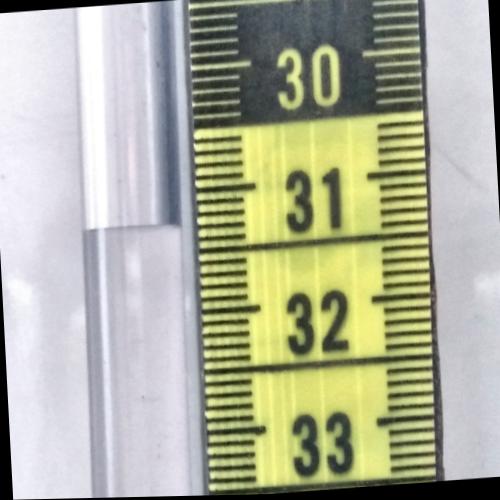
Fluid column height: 31.3 cm